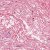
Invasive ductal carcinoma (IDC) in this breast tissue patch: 0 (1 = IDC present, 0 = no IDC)